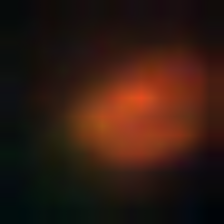
Taxon: NanoPlankton
Group: Other